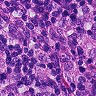
Metastatic tissue present: yes